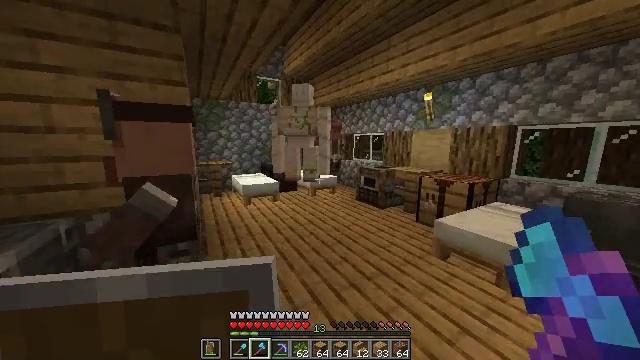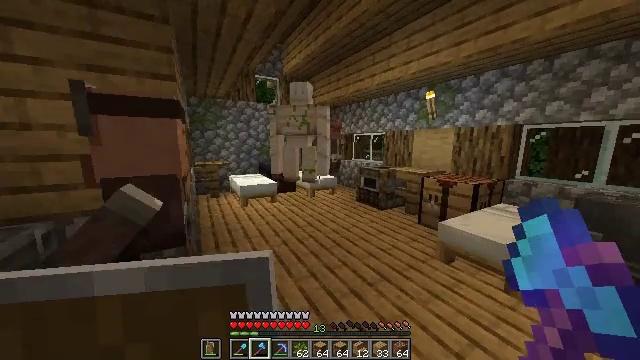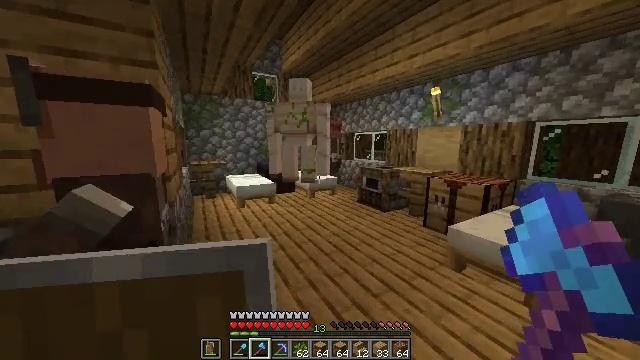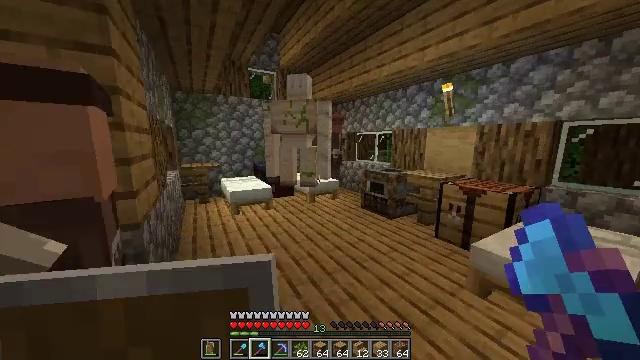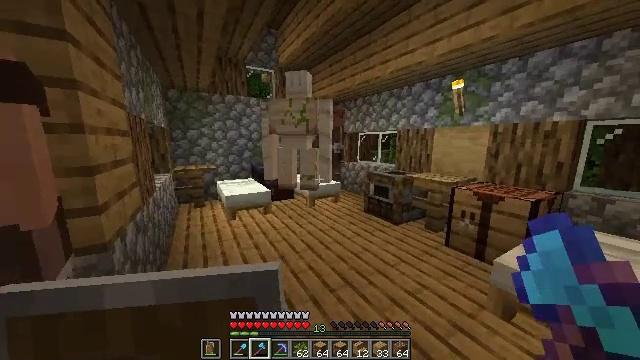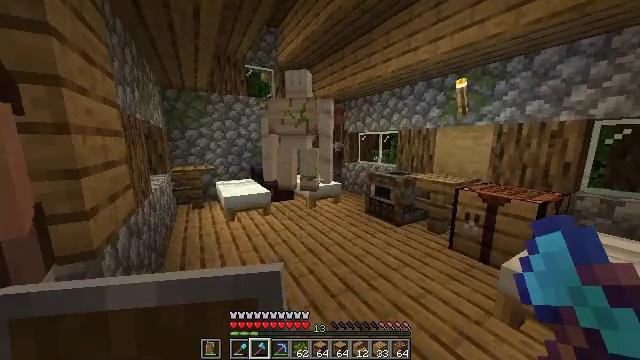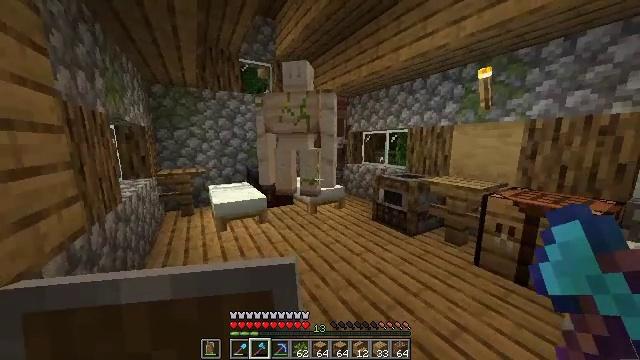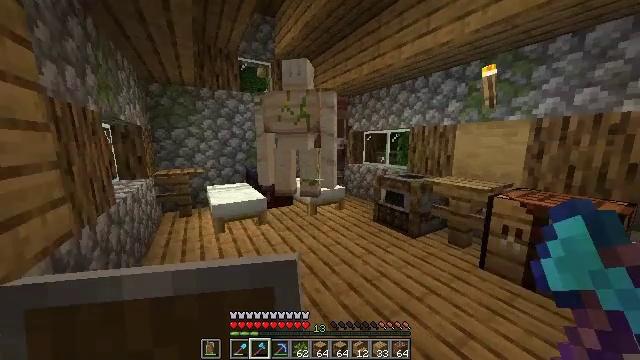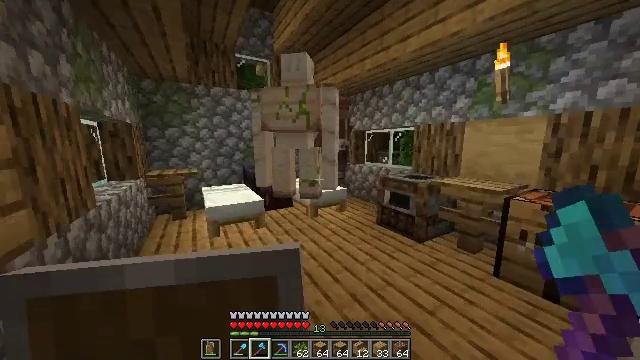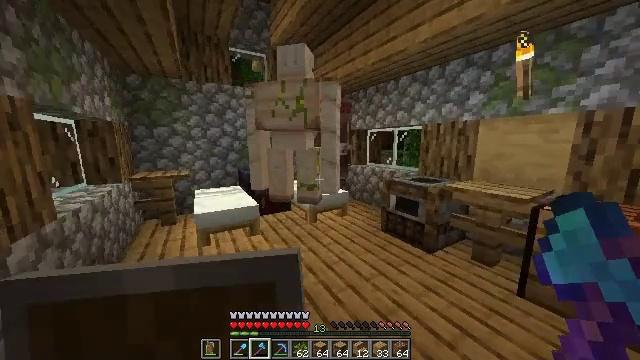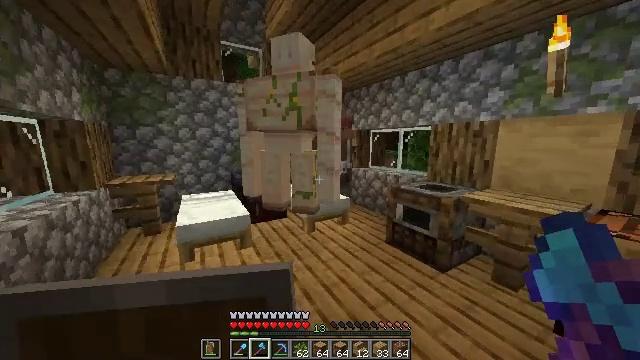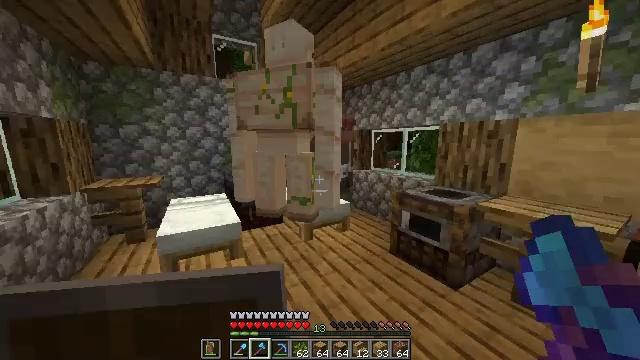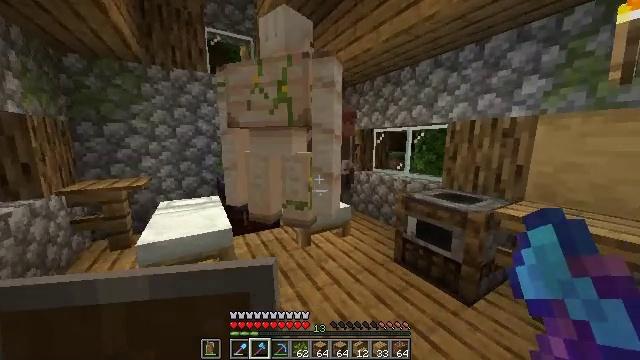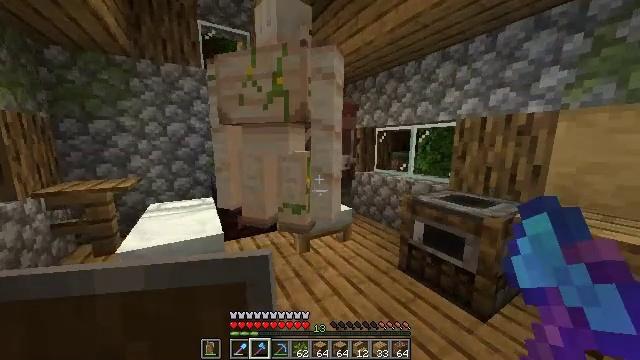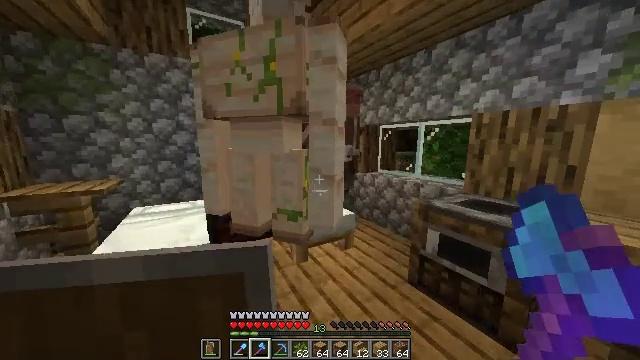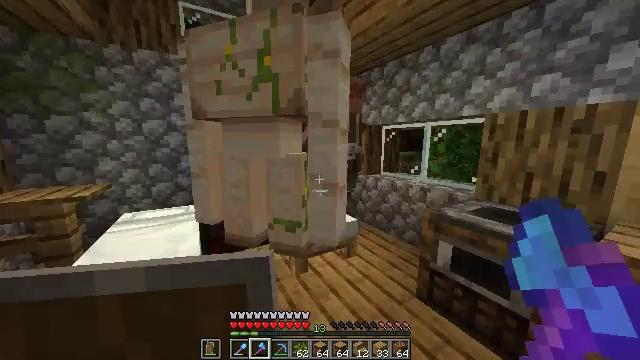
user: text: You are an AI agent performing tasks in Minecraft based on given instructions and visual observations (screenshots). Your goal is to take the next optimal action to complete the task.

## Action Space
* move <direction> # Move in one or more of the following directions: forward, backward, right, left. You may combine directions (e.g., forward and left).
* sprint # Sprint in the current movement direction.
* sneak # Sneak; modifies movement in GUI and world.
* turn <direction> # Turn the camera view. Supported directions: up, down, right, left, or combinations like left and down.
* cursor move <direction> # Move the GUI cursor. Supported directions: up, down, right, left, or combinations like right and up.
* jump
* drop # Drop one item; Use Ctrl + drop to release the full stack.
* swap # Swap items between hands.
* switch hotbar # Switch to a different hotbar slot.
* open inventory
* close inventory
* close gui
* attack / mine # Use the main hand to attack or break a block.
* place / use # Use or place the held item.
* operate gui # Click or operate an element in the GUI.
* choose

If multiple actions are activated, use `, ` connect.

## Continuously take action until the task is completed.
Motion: motion action
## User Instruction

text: Combine materials on the crafting table to make an emerald.
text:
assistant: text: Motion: move forward
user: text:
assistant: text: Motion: move forward
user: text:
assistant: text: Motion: move forward
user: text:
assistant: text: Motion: move forward
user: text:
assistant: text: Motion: move forward
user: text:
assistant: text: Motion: move forward
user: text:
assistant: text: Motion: move forward
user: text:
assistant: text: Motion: move forward
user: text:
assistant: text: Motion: move forward
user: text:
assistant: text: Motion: move forward
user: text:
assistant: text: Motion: move forward
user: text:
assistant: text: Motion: move forward
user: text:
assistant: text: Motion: move forward
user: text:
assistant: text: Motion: move forward
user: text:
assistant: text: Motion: move forward
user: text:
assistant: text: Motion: move forward
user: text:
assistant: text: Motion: move forward and move right
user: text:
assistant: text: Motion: move forward and move right
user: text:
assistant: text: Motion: move forward and move right, turn left
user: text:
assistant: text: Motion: move forward and move right, turn left
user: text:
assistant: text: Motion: move forward and move right, turn left
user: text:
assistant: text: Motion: move forward
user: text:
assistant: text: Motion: move forward, turn left
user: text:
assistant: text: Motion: move forward, turn left
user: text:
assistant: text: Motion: move forward, turn left
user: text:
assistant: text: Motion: move forward, turn left
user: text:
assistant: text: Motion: move forward, turn left and up
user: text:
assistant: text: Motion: move forward, turn left and up
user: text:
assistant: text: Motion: turn left and up
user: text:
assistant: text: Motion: no_op